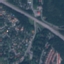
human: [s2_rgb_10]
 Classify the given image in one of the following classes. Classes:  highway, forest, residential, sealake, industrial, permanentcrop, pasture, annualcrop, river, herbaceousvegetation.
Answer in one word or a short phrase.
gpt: Highway